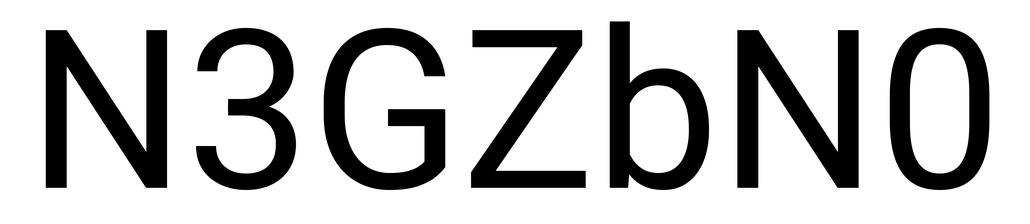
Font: Roboto_Regular